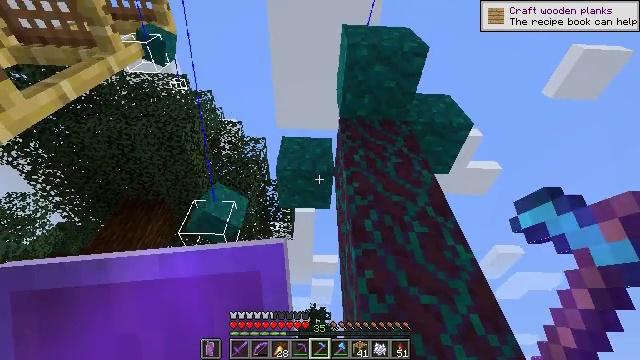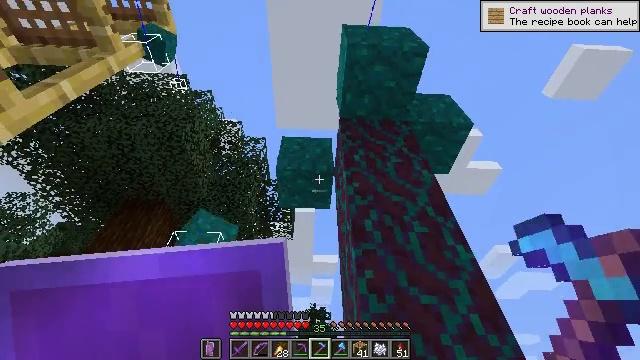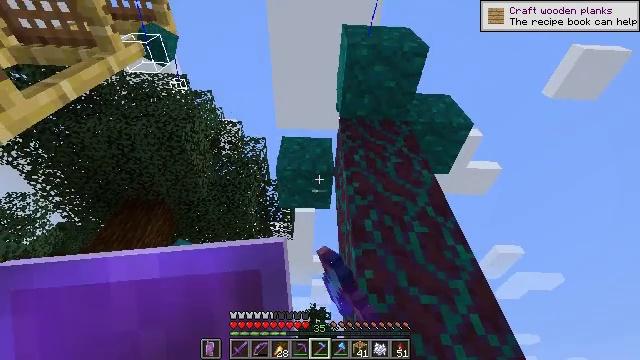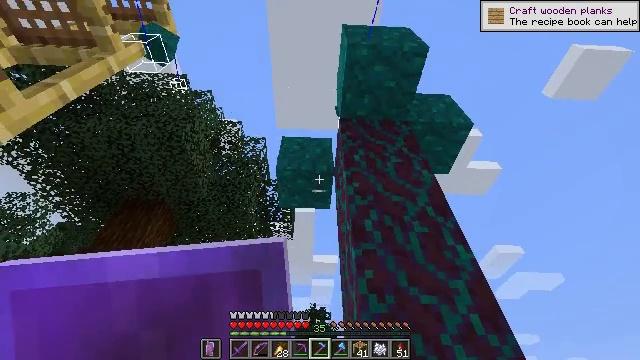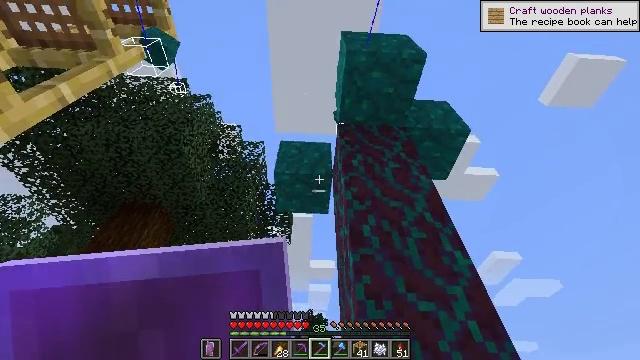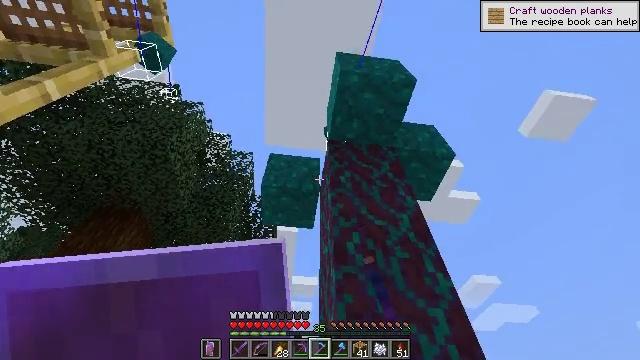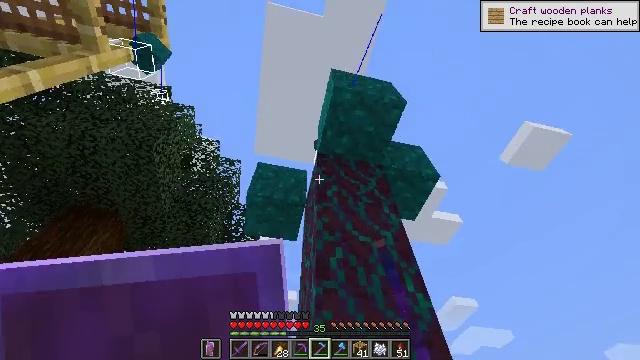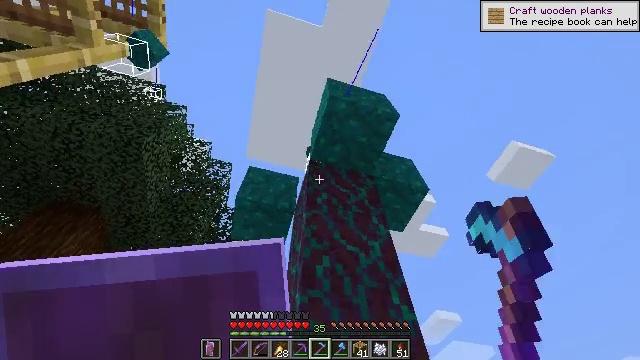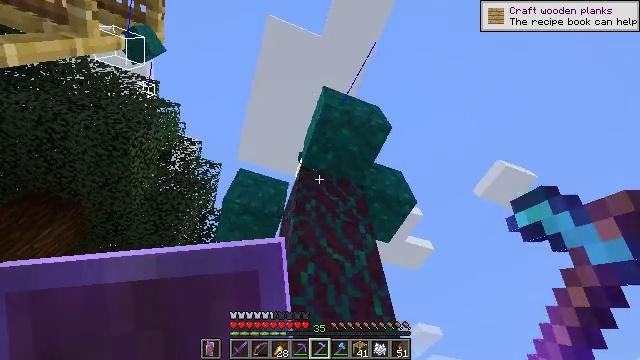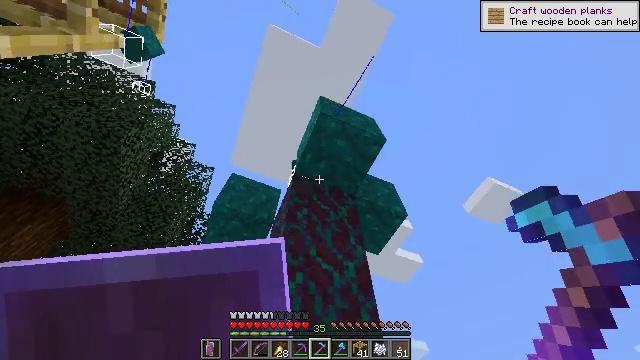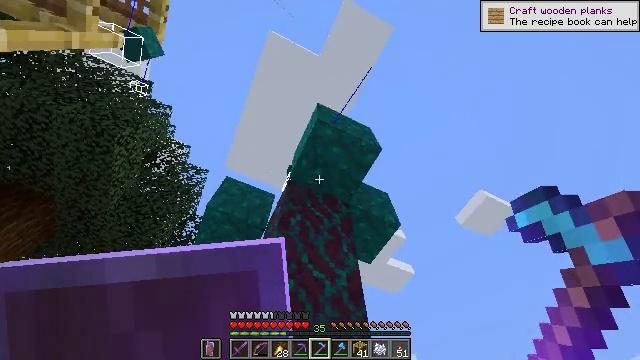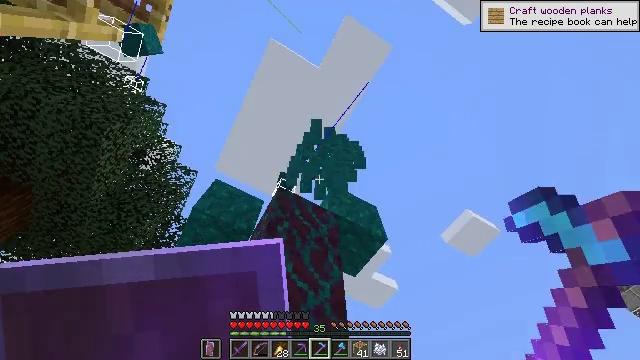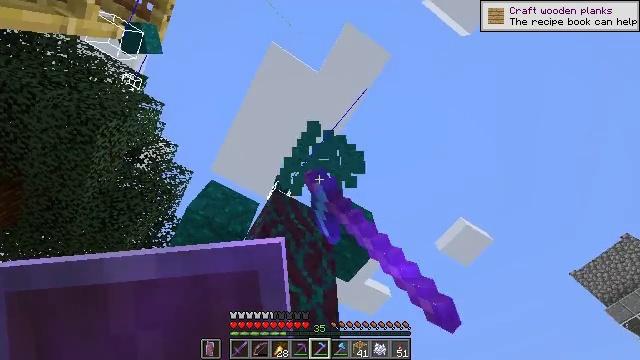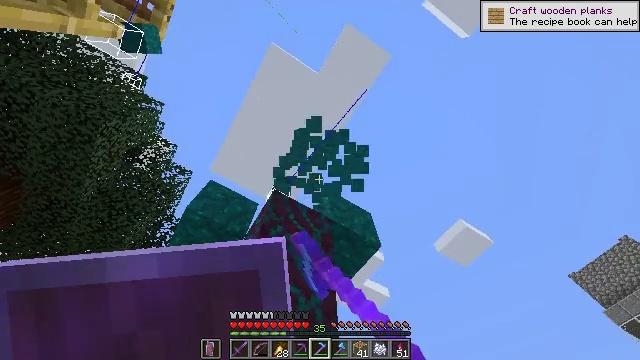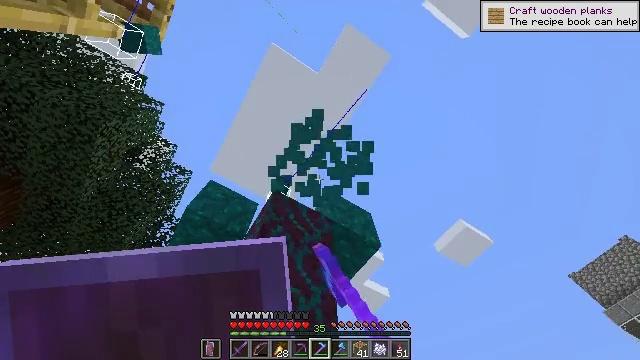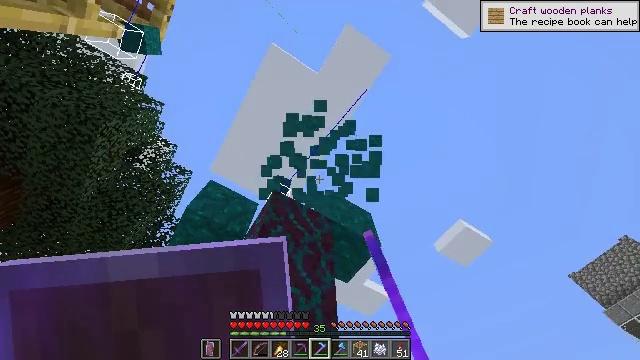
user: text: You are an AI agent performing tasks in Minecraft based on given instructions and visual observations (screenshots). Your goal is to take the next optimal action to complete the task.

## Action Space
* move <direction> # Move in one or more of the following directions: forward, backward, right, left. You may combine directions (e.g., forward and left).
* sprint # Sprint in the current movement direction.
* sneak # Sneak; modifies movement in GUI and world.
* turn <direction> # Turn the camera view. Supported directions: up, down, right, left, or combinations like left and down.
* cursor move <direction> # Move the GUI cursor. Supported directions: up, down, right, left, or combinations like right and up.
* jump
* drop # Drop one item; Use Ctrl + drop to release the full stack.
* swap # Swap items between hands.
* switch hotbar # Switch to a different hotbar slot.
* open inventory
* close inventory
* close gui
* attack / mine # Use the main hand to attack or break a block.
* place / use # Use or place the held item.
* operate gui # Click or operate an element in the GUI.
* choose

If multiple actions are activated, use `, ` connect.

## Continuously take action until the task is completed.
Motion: motion action
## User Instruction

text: Break the warped wart block.
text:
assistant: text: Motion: attack / mine
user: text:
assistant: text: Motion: attack / mine
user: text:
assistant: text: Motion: attack / mine
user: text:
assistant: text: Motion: turn up, attack / mine
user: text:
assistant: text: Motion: turn right and up, attack / mine
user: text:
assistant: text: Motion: turn right and up, attack / mine
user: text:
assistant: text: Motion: turn right and up, attack / mine
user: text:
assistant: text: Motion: turn right and up, attack / mine
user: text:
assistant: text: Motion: turn right and up, attack / mine
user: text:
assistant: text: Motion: turn right and up, attack / mine
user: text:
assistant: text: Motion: turn right and up, attack / mine
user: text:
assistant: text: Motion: turn right, attack / mine
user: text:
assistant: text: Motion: attack / mine
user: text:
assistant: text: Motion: attack / mine
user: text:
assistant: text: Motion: attack / mine
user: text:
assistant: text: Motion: attack / mine
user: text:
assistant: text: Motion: attack / mine
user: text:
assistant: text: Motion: turn right and down, attack / mine
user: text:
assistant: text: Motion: turn right and down, attack / mine
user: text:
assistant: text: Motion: turn down, attack / mine
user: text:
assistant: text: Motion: attack / mine
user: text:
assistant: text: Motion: attack / mine
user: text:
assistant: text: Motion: attack / mine
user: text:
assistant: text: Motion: attack / mine
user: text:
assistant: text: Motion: attack / mine
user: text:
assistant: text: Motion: attack / mine
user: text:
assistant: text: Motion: attack / mine
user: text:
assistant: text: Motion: turn left and up, attack / mine
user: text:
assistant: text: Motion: turn left and up
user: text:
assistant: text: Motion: turn left and down